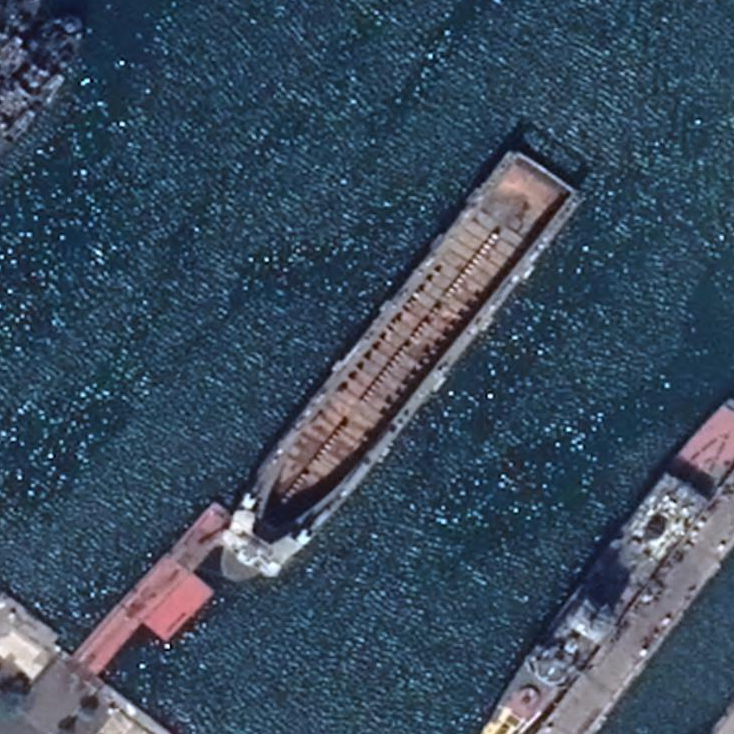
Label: civil